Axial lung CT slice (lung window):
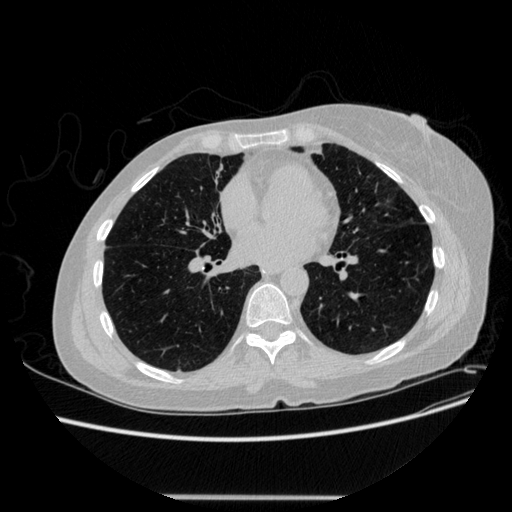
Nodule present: no